Field crop: maize
Growth stage: 2
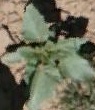
Species: datura